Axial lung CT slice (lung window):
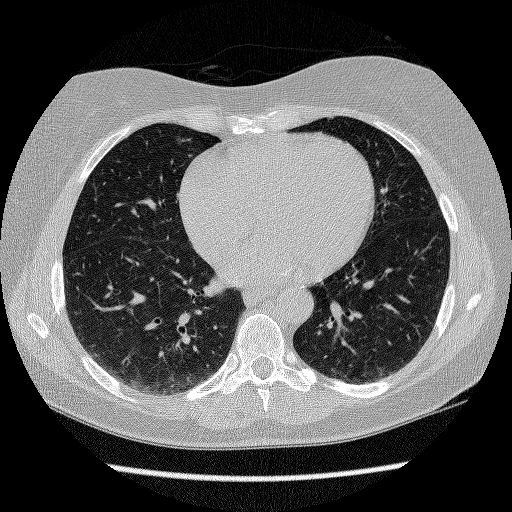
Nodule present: no